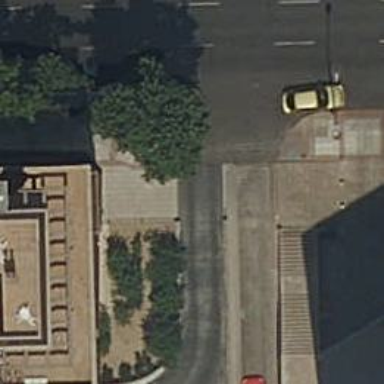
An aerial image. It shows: Sidewalk.